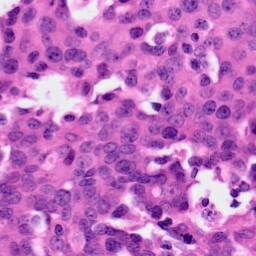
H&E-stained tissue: Ovarian